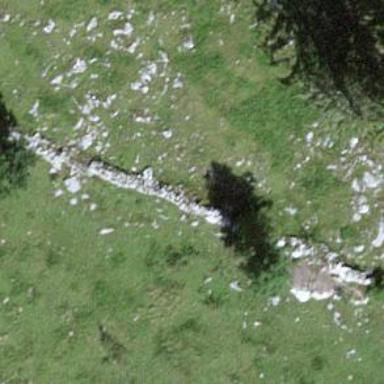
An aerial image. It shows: Wall barrier.